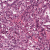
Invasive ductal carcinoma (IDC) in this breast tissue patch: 1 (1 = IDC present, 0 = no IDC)